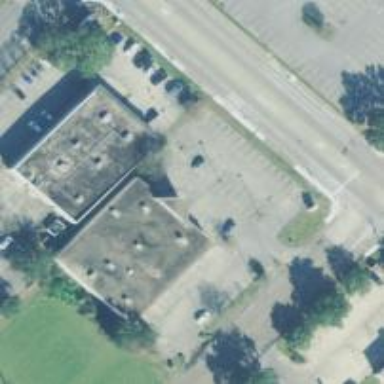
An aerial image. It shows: Building.